Current action and preconditions to check: trajectory_clear

Your task: For each precondition in the list above, predict whether it will hold at this action.

Consider the current scene as observed from the mobile robot's camera, and analyze the predicted future states of all dynamic agents (e.g., people, animals, vehicles, or any moving entities) within the NEXT SECOND.

IMPORTANT: Only answer "very likely" if you are absolutely certain—based on strong, clear evidence—that a dynamic agent will violate the precondition in the predicted future state. Do NOT answer "very likely" for unlikely, ambiguous, or low-probability risks.

Ask yourself for each precondition: Is there a high probability, with clear and convincing evidence, that the predicted future states of any dynamic agent will interfere with the predicted future state of the currently executing action within the NEXT SECOND, causing that precondition to fail?

Assess the risk level based on these predictions. Use "likely" or "very likely" if motions create a clear risk of interference.

Use "neutral" or "improbable" if agents are nearby but their predicted paths are clearly diverging or non-conflicting.

Failure Risk Categories: "very improbable", "improbable", "neutral", "likely", "very likely"

Answer Format: Output ONLY the probability_of_failure value from these categories: "very improbable", "improbable", "neutral", "likely", "very likely"

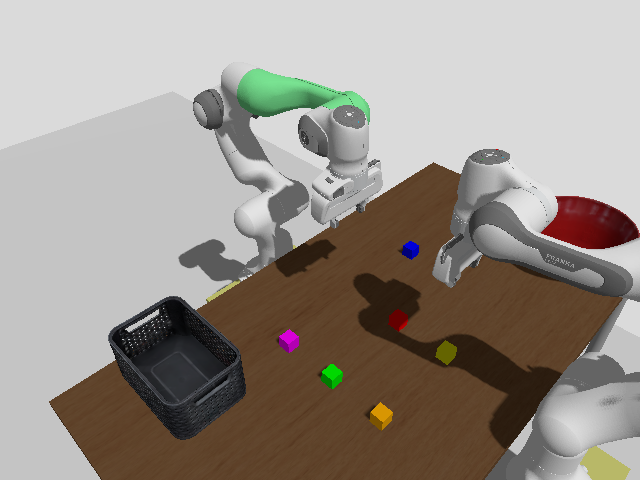

Answer: very improbable